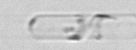
Label: Dactyliosolen_fragilissimus